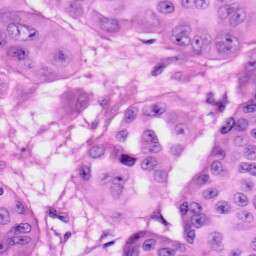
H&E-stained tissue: Skin